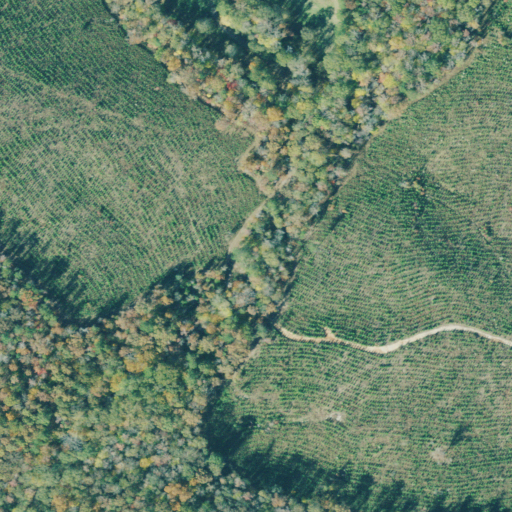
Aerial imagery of valley in Georgia named Pleasant Valley containing grassland, deciduous forest, and mixed forest